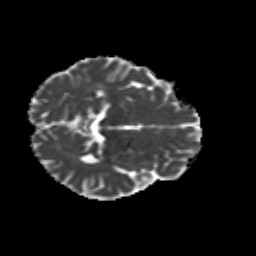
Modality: MD
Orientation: axial
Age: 49
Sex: female
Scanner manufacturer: siemens
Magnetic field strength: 3 T
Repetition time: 8.6 s
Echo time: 0.095 s